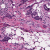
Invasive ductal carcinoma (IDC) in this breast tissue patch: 0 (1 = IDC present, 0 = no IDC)